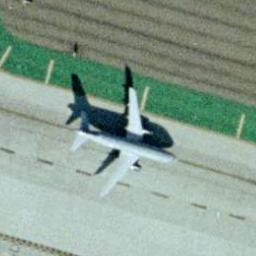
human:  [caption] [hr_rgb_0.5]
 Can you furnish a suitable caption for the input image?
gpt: There is an airplane on the runway .

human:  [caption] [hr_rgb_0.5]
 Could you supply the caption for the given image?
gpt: It is an airplane taxiing on the runway .

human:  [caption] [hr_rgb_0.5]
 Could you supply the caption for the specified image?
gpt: There is an airplane taxiing on the runway .

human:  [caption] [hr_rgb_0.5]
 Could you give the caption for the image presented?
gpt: An airplane is taxiing on the runway .

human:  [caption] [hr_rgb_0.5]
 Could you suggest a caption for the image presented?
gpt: An airplane is taxiing on the runway .